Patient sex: M
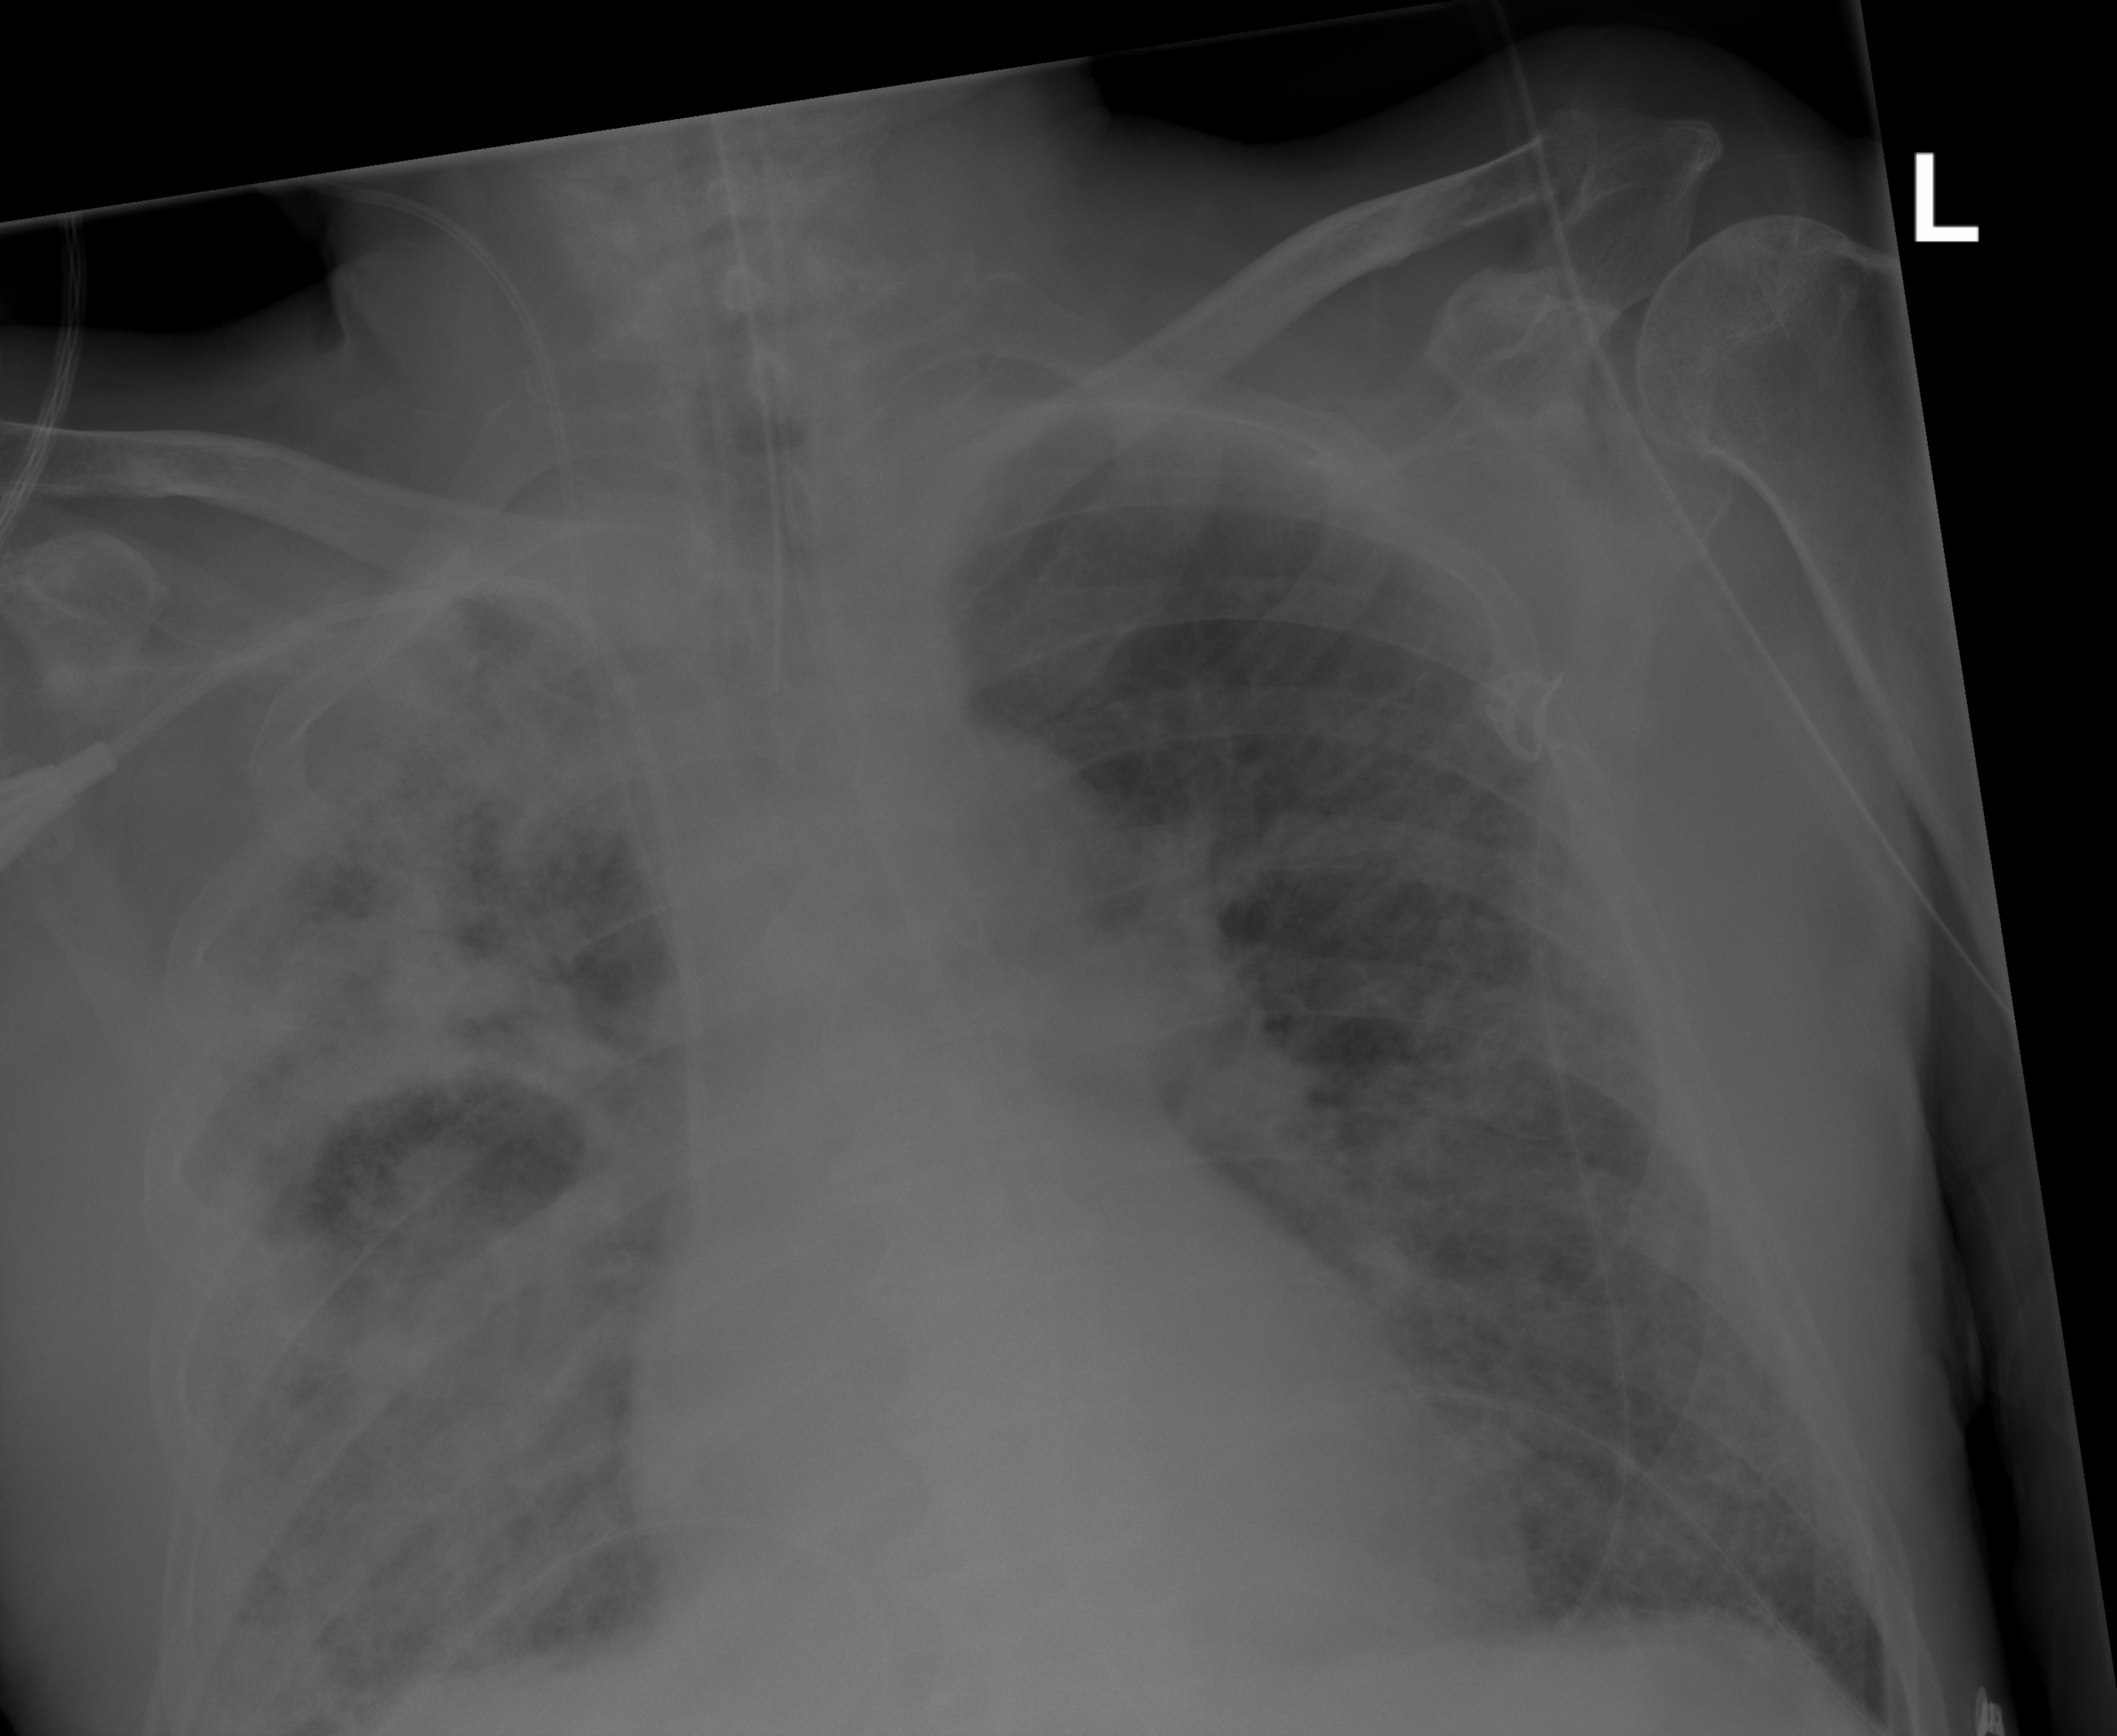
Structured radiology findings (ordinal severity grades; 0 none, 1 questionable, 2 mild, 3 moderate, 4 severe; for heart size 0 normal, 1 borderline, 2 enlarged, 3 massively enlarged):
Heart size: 1
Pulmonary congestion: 2
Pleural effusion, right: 1
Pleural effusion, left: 0
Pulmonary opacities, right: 4
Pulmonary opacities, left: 3
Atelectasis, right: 3
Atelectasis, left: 2